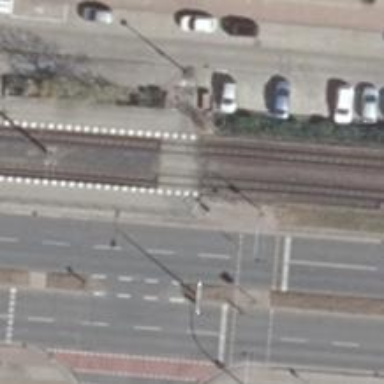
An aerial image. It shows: Uncontrolled railway crossing.